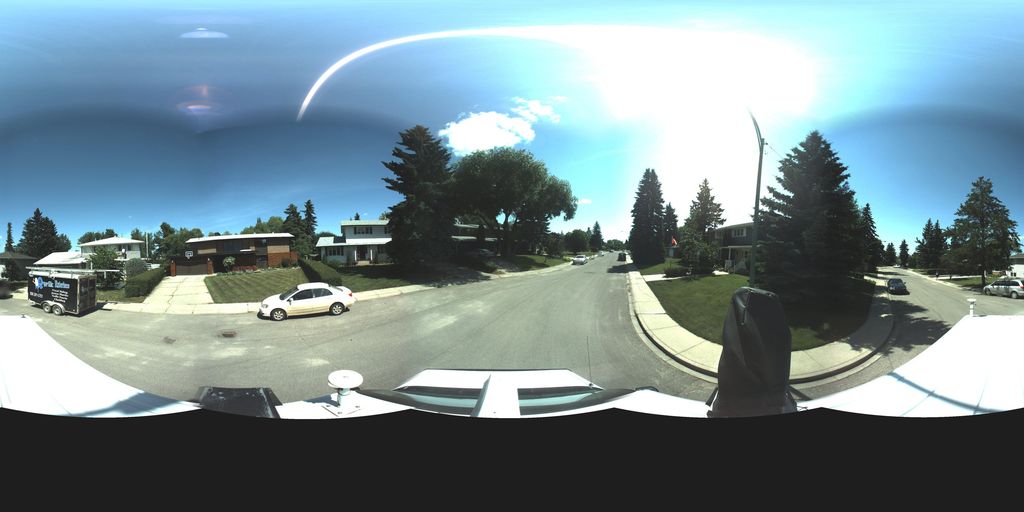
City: saskatoon